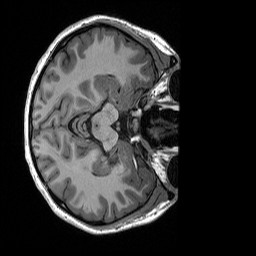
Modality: T1w
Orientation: axial
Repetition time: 8 s
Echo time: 0.066 s